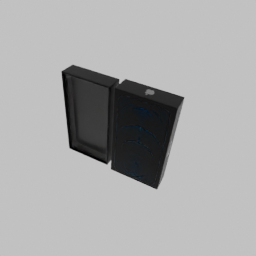
Label: tools